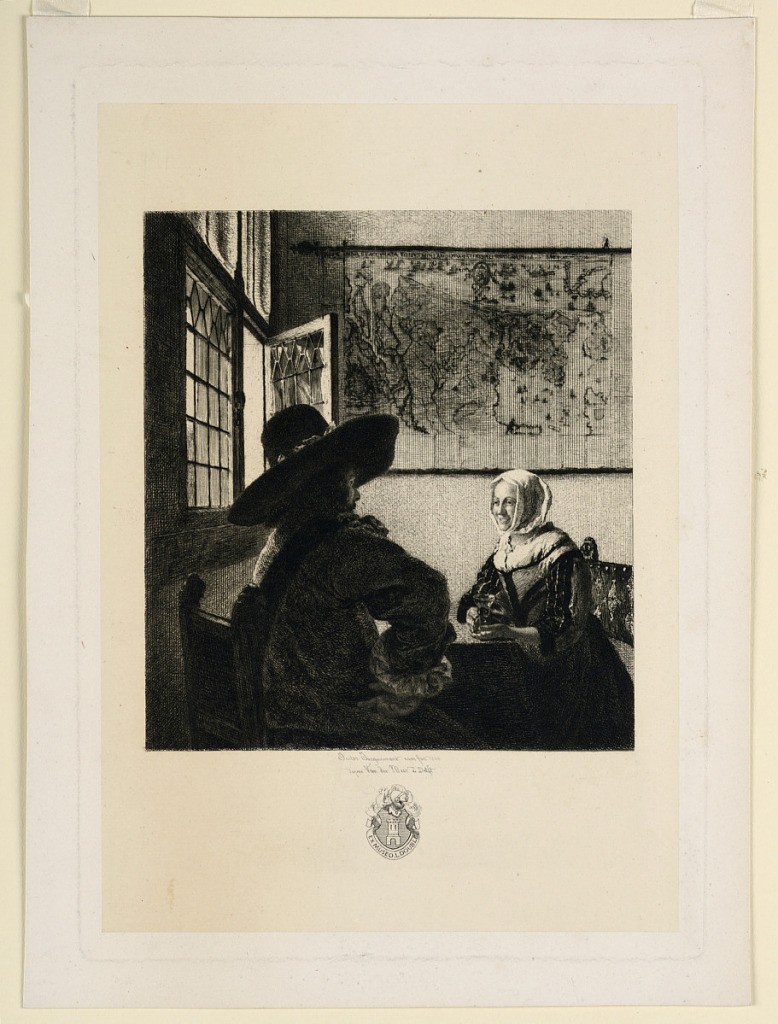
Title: Couple at a Window
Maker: Jules Ferdinand Jacquemart, French, 1837 - 1880
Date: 1866
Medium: Etching on cream paper
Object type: Print
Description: A man, seated with his back to the spectator, converses with a seated woman, holding a wineglass on a table, near a window. A map hangs on the wall in the background.